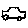
Label: car